Question: How can i get the list of network requests using Javascript done by the HTML, as seen in the chrome devtools.
For example:

This is the devtools for google.com. I want to, using javascript get all these request in a list. is this possible? if yes how?
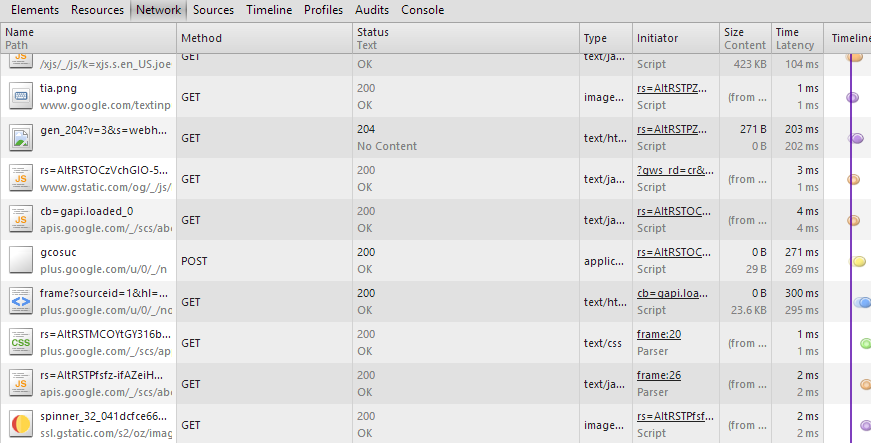
Answer: Some browsers have implemented a version of the <URL> where you can collect some of this information.
Some browsers may have some of this info available to browser extensions as part of their developer tools support, but that would require the installation of a custom extension, not something that could be done from a regular web page.
For very specific operations where you control the calling code or you know the calling code, it is possible to instrument some things. For example, if you know that all ajax calls go through one particular function, you can hook that function and it's completion handlers and monitor all ajax calls.